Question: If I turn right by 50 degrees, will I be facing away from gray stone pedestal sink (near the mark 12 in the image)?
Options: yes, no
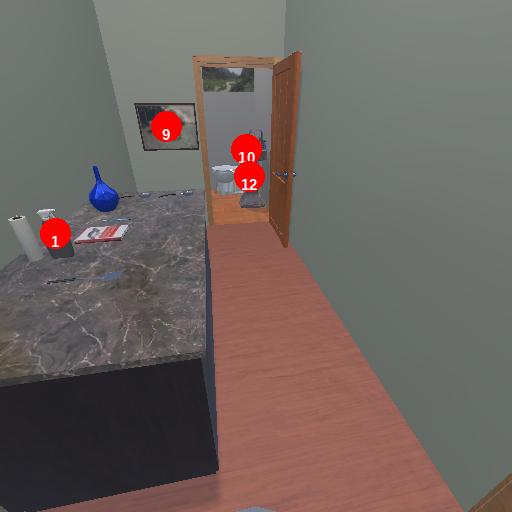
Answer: yes